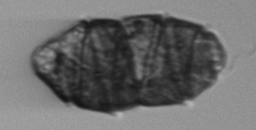
Label: Margalefidinium